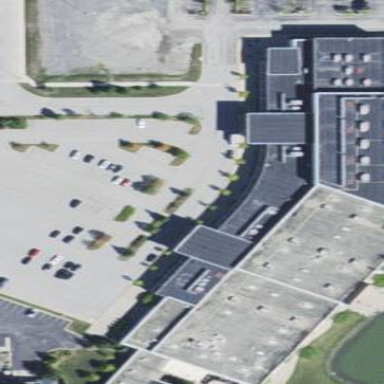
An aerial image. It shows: Commercial building that serves as conference center.